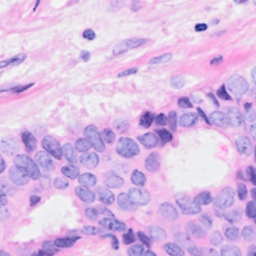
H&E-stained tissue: Breast